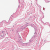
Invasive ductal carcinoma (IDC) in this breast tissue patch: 0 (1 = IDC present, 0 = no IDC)